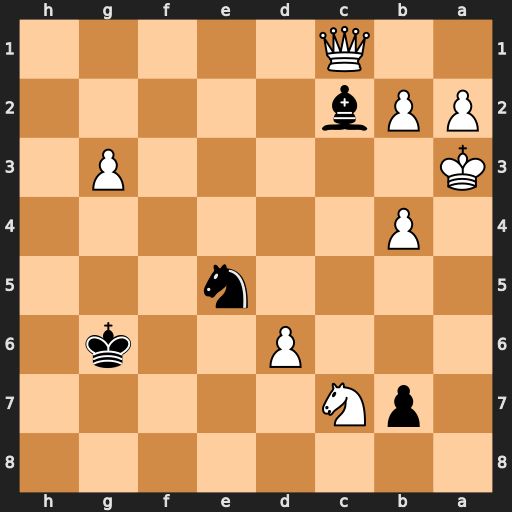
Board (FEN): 8/1pN5/3P2k1/4n3/1P6/K5P1/PPb5/2Q5
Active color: b
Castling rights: -
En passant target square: -
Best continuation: Nc4#